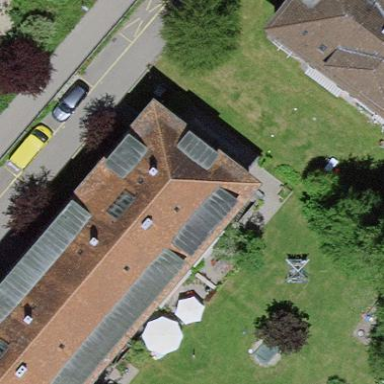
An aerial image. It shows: Residential building with hipped roof.